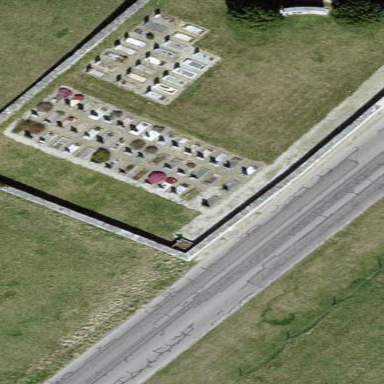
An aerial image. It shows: Cemetery.